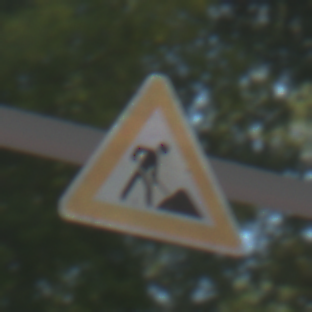
Verkehrszeichen: Arbeitsstelle
Umgebung: Outdoor, Nature
Tageszeit: MorningAfternoon
Wetter: PartlyCloudy
Licht: Natural
Jahreszeit: NotSpecified
Kontrast: HighContrast